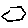
Label: hexagon